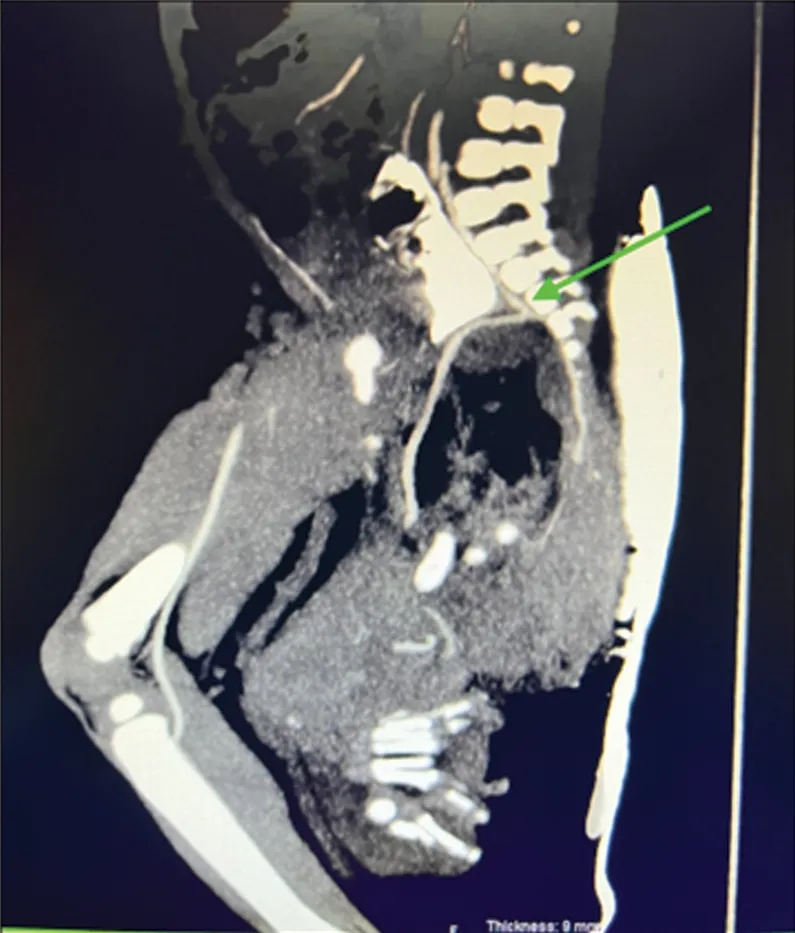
Sagittal view showing a prominent middle sacral artery supplying the mass.
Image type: radiology (ct)